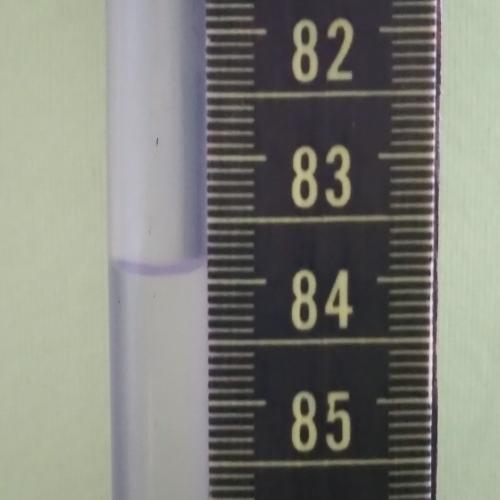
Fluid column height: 83.9 cm